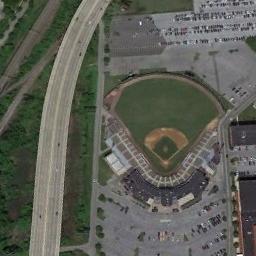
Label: stadium